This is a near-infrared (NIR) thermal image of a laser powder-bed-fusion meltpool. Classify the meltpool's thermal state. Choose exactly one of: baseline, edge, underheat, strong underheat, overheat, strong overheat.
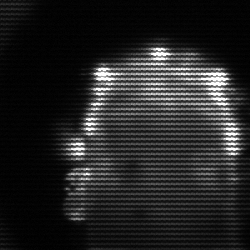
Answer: baseline